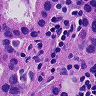
Metastatic tissue present: yes